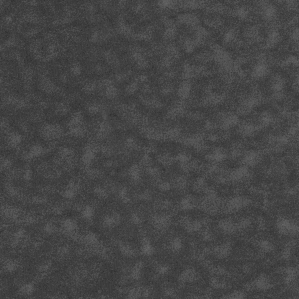
Label: frost